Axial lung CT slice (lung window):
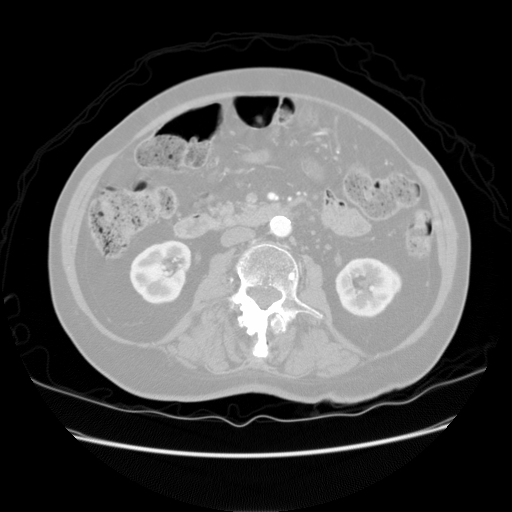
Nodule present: no